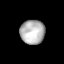
Tissue: lung
Cell type: Epithelial cells
Senescence score: 0.216
Nuclear area (px): 585
Mean DAPI intensity: 179.911